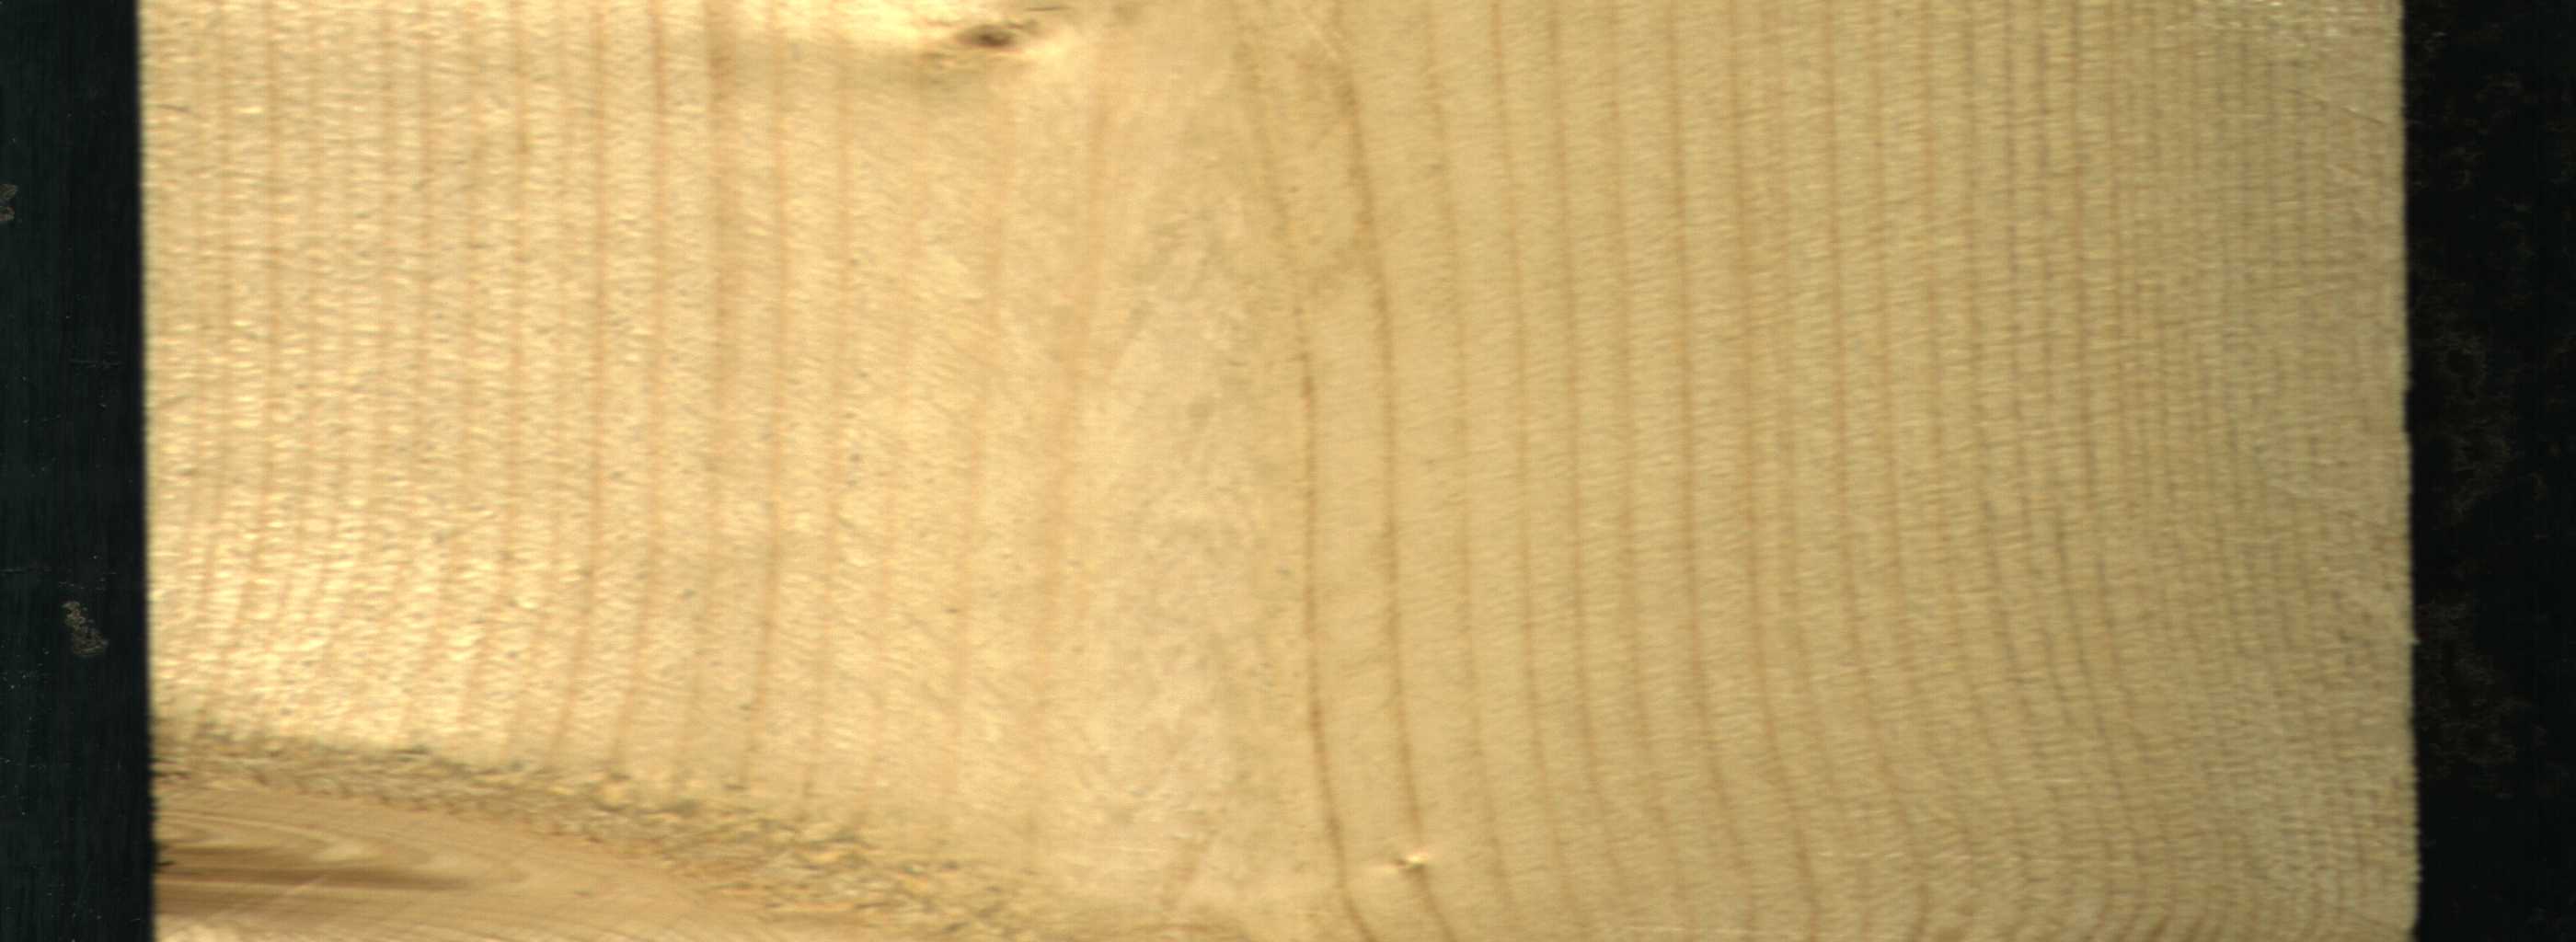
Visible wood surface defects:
Live_Knot
Live_Knot